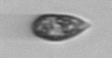
Label: Cryptophyta